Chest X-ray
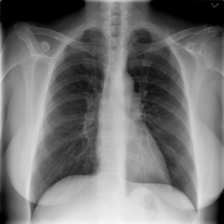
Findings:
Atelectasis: negative
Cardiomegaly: negative
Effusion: negative
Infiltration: negative
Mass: negative
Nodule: negative
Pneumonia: negative
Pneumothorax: negative
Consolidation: negative
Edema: negative
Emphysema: negative
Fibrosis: negative
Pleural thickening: negative
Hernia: negative